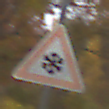
Verkehrszeichen: SchneeOderEisglaette
Umgebung: Outdoor, Nature
Tageszeit: Midday
Wetter: Overcast
Licht: Natural
Jahreszeit: Autumn
Kontrast: LowContrast